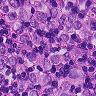
Metastatic tissue present: yes